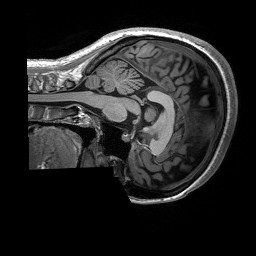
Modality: T1w
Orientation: sagittal
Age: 24
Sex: female
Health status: healthy
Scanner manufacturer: siemens
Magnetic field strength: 3 T
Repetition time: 2.53 s
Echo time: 0.00227 s